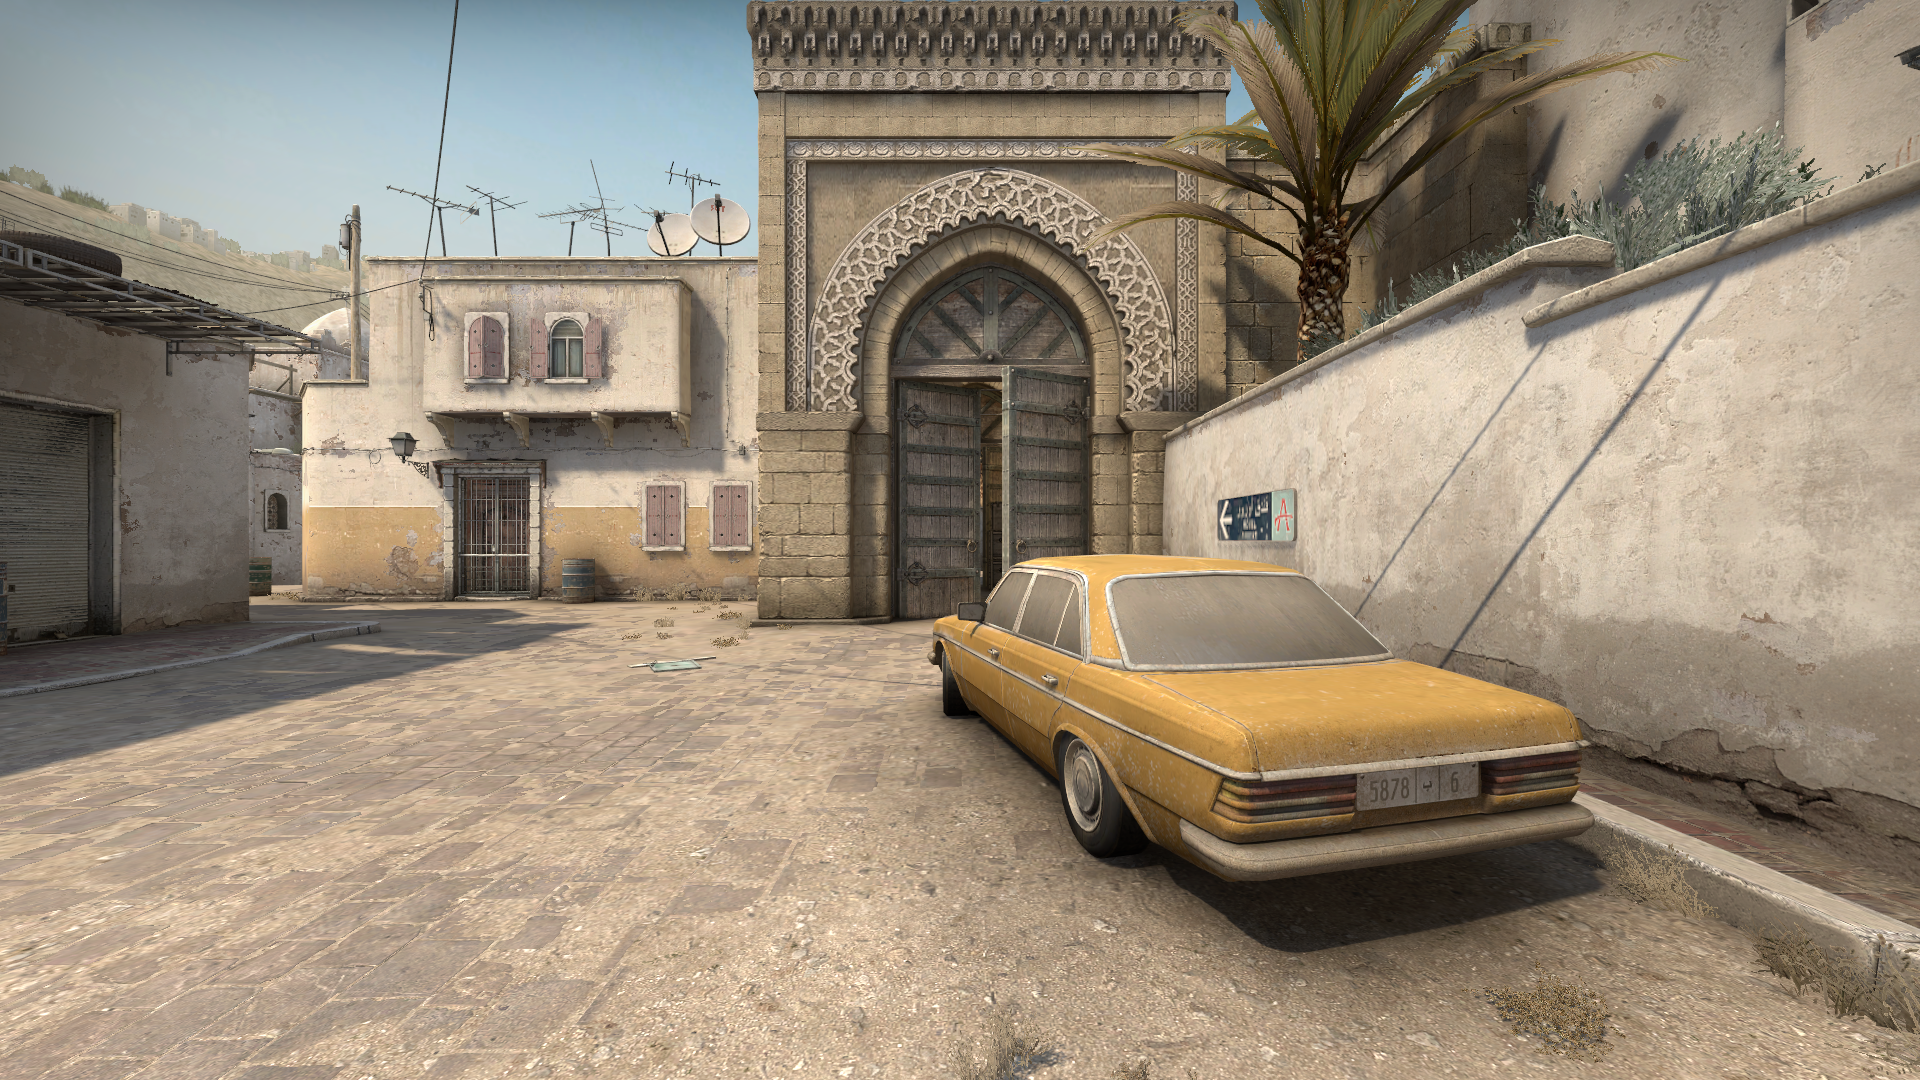
Map: de_dust2